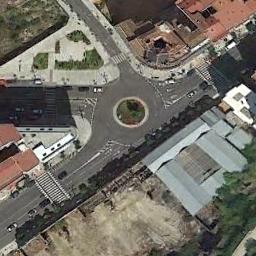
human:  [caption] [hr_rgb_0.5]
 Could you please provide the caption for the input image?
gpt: The roundabout connects four roads and some buildings are next to the roundabout .

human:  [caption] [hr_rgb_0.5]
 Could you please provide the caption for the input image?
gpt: There are several moving vehicles on the road at the roundabout, Many buildings and some trees and a few lawns around the roundabout .

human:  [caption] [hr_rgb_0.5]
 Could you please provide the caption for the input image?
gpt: There are several buildings beside the roundabout .

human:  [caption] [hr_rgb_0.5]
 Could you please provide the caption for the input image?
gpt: The roundabout is next to buildings and trees .

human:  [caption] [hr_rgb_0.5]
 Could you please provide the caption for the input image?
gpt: There are some buildings around the roundabout .